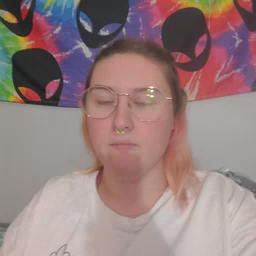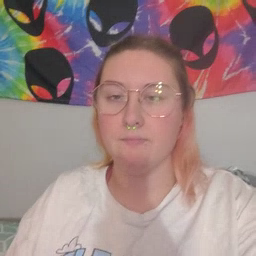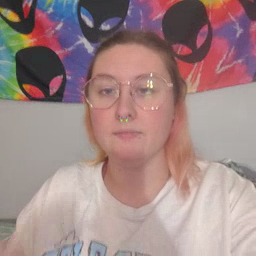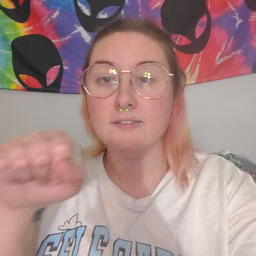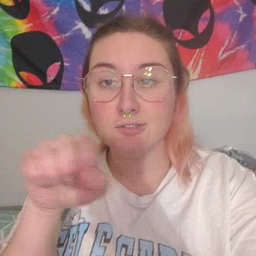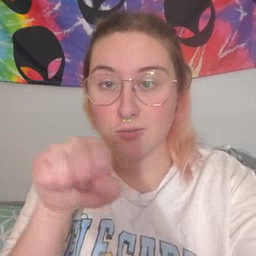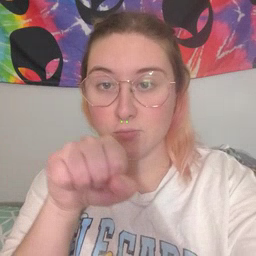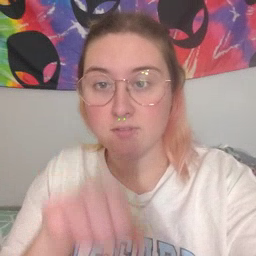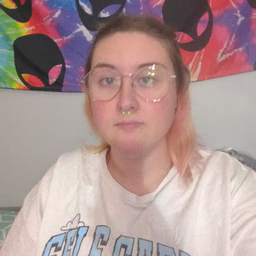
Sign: shoe